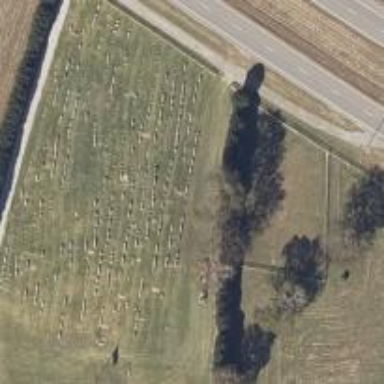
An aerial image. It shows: Cemetery that holds historical significance.